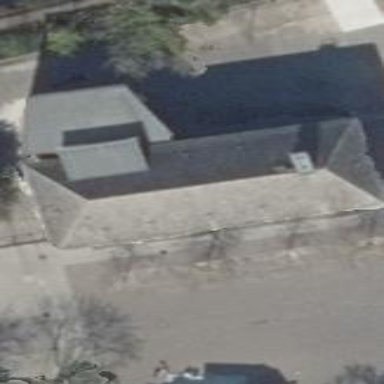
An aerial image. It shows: Building with hipped roof in dark grey color. The roof is oriented along the building.